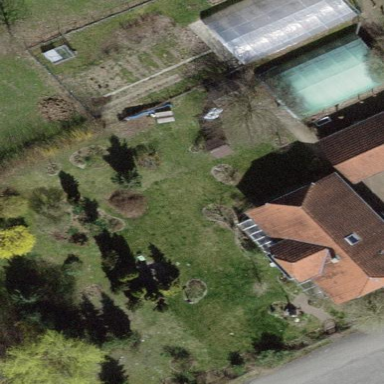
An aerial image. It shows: Farmyard area.